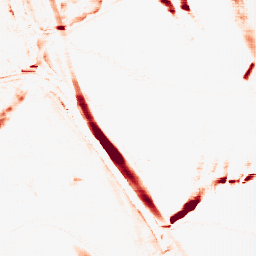
Category: morphological
Decomposition family: morphological_rect
Decomposition parameters: operation: opening
width: 20
height: 3
Upsampling method: fft_zeropad
Upsampling parameters: scale: 4
Upsampling scale: 4